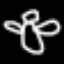
Label: angel